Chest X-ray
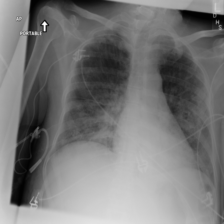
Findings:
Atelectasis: negative
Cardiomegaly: negative
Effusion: negative
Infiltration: negative
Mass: negative
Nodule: negative
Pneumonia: negative
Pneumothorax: negative
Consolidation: negative
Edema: negative
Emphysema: negative
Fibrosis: negative
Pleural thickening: negative
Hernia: negative